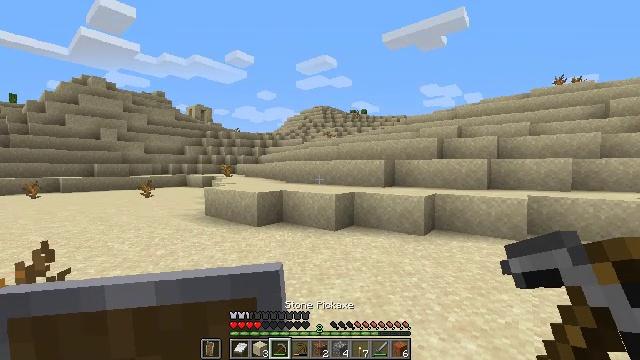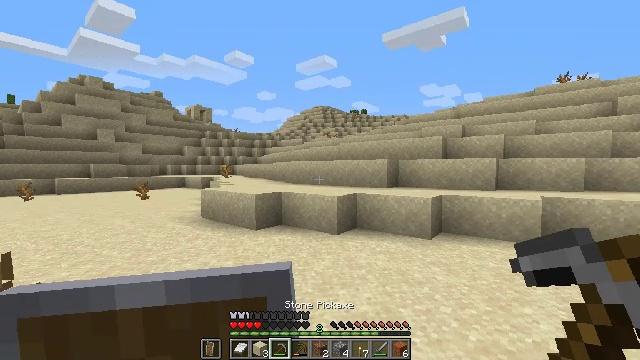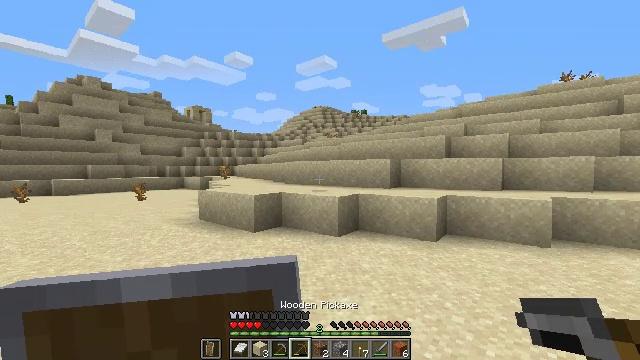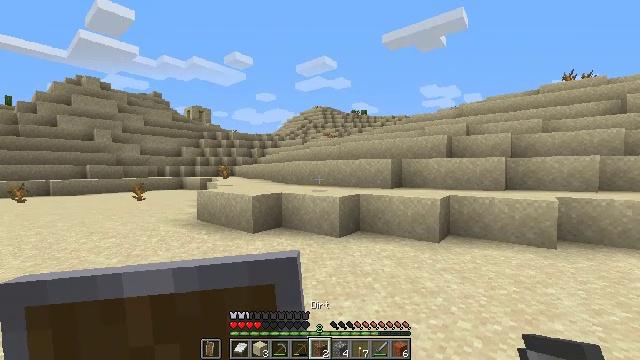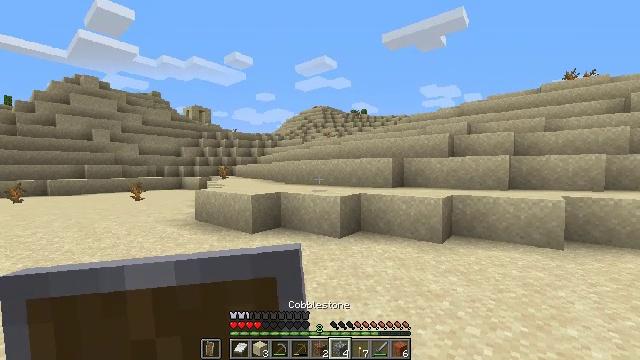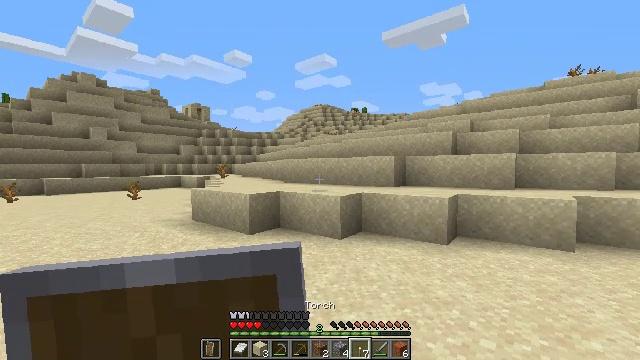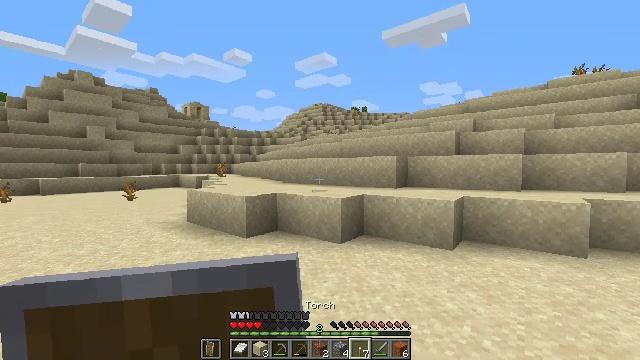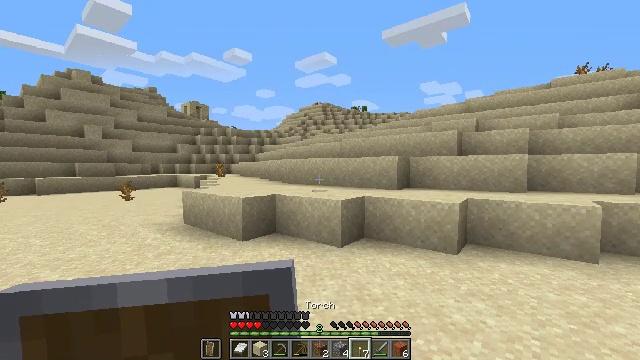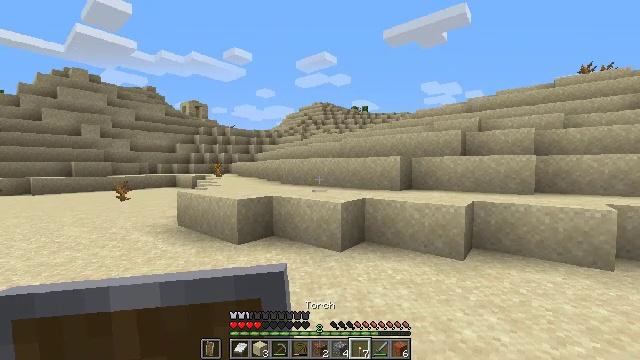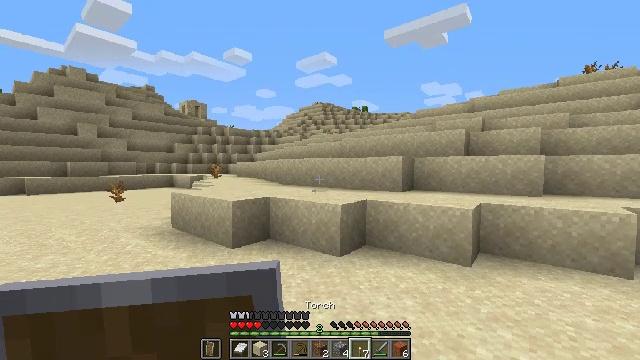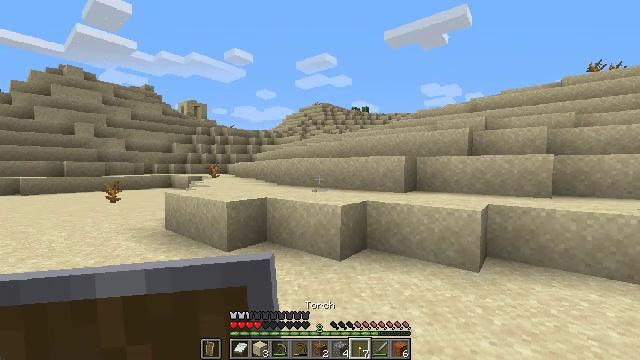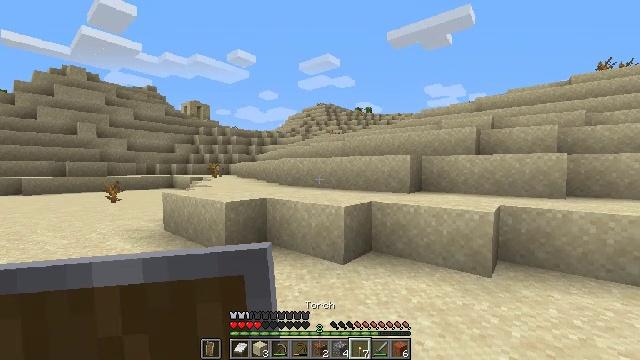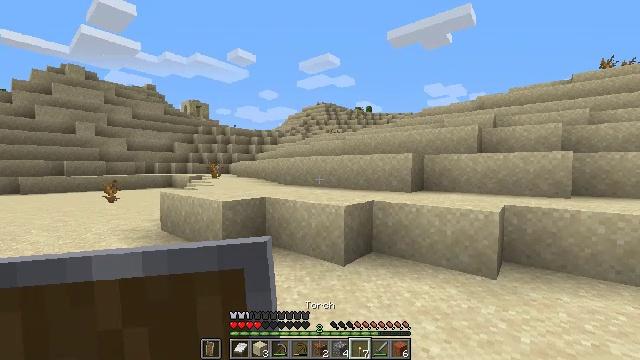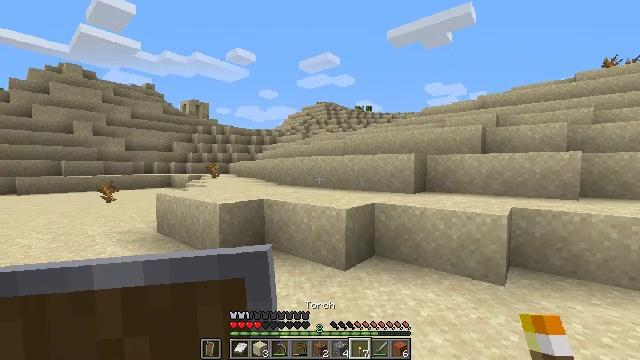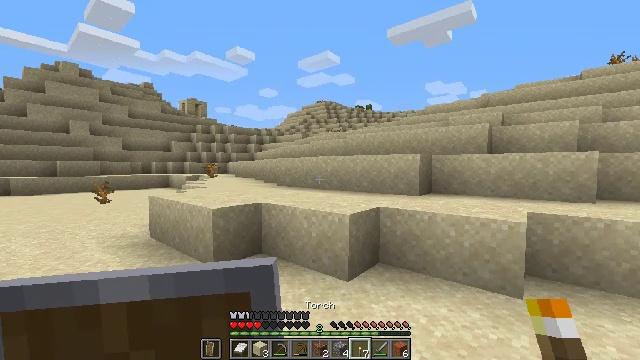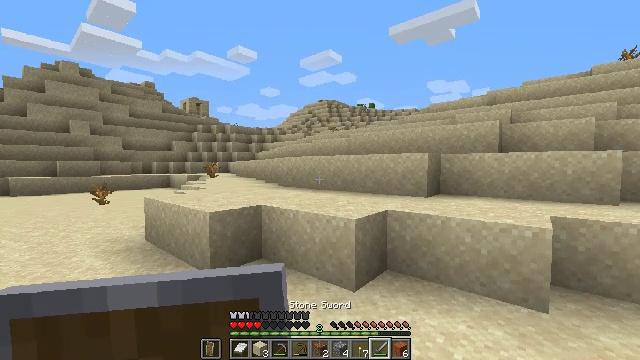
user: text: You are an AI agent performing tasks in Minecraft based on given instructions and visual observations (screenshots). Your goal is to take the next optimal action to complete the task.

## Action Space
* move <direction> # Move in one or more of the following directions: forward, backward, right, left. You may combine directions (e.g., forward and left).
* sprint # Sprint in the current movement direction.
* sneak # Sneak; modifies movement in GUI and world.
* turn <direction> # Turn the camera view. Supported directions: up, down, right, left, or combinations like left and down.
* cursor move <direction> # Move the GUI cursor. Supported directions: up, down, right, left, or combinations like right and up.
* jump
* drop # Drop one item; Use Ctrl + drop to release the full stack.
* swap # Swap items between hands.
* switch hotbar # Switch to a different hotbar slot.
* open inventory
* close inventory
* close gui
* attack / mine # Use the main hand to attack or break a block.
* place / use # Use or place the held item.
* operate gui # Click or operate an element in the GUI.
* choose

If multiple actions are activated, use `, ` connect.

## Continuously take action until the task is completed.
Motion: motion action
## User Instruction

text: Dig up some sand.
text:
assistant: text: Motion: move forward
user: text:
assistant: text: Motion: move forward
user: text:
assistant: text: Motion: move forward
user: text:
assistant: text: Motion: move forward
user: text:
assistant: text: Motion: move forward
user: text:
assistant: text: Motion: move forward
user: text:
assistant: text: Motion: move forward
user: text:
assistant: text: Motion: move forward
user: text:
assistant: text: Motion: move forward
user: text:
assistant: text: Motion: move forward
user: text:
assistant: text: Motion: move forward
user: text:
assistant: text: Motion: move forward
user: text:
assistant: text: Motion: move forward
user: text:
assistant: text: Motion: move forward
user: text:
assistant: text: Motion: move forward
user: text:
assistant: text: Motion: move forward
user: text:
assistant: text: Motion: move forward
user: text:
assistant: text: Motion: move forward
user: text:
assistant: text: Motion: move forward
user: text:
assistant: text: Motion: move forward
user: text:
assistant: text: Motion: move forward
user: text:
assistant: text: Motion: move forward, turn left
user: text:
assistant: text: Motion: move forward, turn left
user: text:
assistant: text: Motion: move forward, turn left
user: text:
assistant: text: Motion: move forward
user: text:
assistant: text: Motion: move forward
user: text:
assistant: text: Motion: move forward
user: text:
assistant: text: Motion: move forward
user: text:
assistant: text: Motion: move forward, jump
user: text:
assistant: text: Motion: move forward, jump